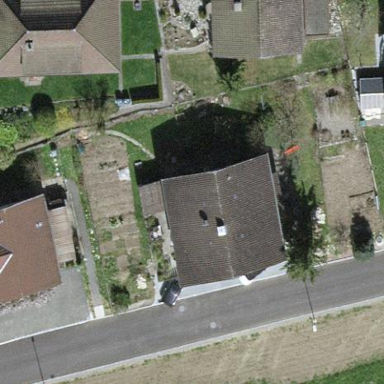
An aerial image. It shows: Detached building.